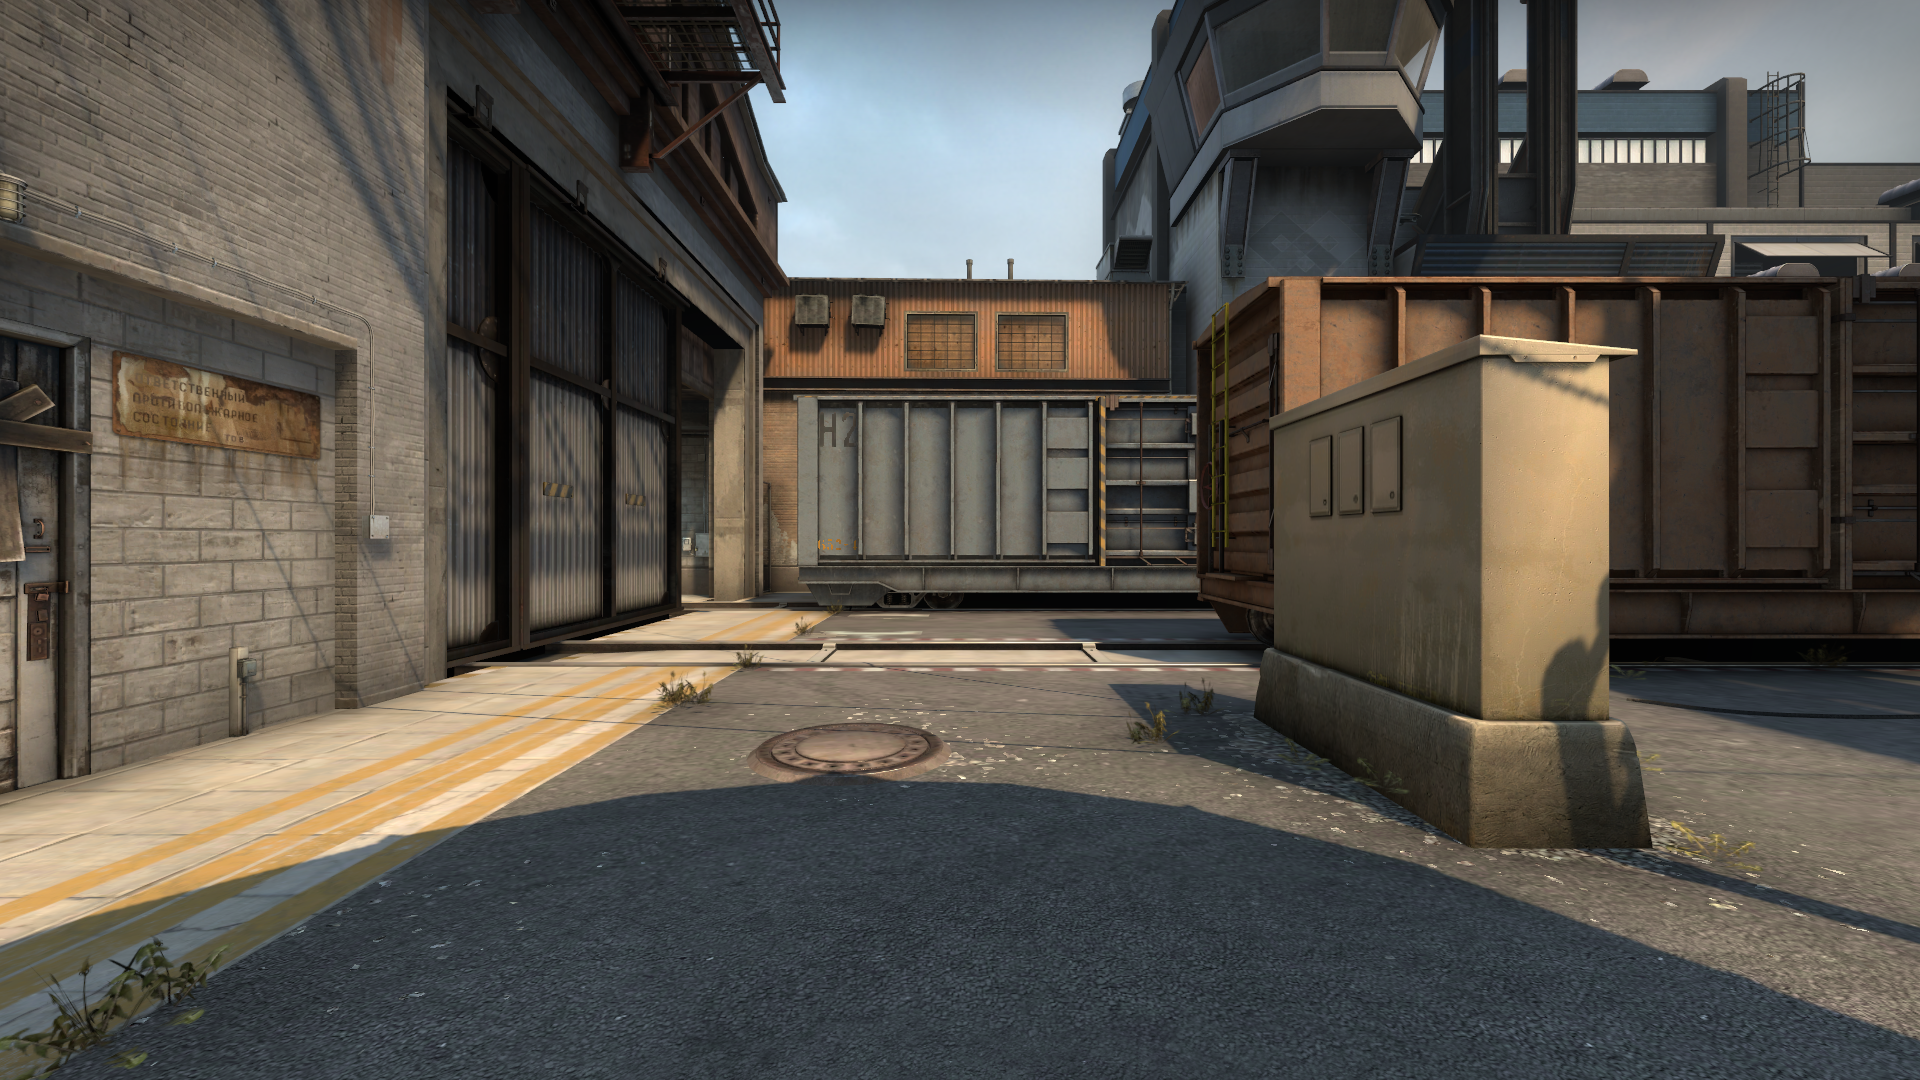
Map: de_train